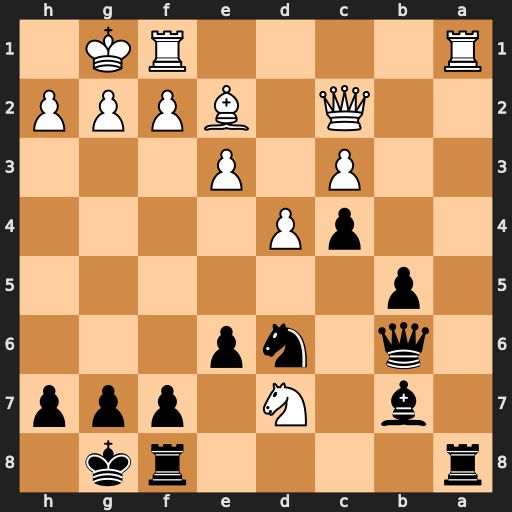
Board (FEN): r4rk1/1b1N1ppp/1q1np3/1p6/2pP4/2P1P3/2Q1BPPP/R4RK1
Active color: b
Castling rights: -
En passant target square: -
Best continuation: Qc6 Nf6+ gxf6